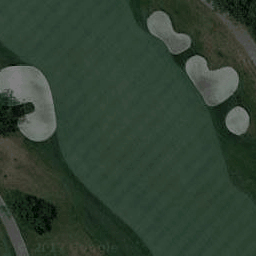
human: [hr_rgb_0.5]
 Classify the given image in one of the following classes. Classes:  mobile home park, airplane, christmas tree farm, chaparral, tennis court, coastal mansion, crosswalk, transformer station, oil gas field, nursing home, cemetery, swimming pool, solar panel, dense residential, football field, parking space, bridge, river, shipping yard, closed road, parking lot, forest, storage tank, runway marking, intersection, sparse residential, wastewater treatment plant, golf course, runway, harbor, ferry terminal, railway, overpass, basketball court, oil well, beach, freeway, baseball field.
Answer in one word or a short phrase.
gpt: golf course